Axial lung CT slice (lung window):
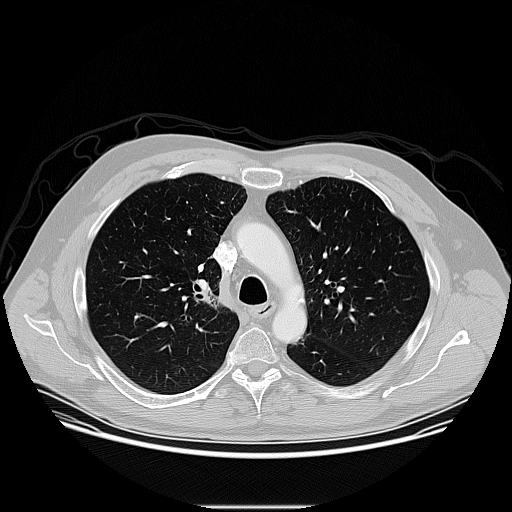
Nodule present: no